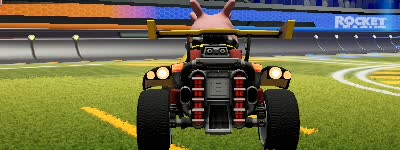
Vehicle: octane